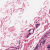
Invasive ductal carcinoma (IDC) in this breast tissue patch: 0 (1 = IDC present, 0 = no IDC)